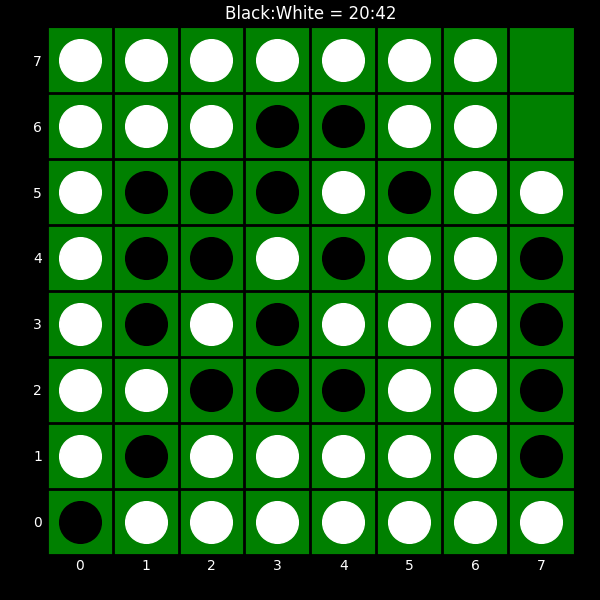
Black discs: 20
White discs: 42